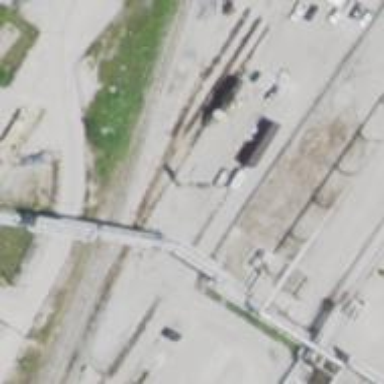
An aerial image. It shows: Railway yard in service.